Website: lowes
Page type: review-order
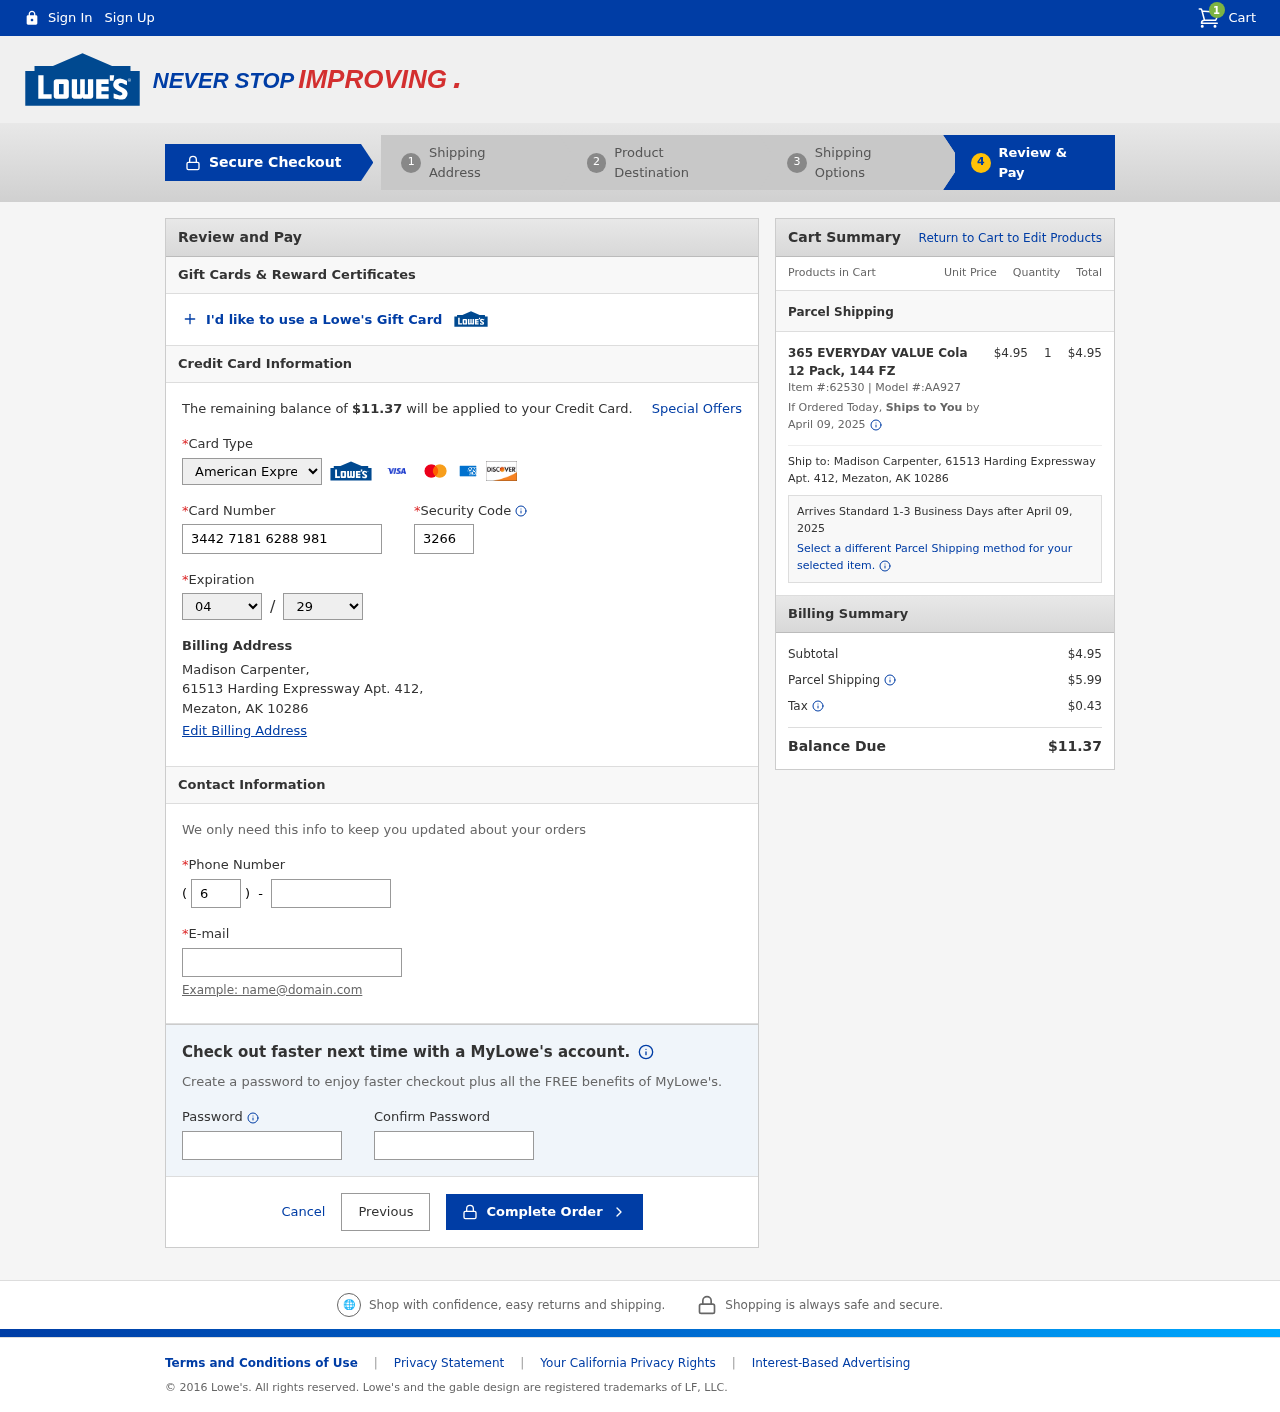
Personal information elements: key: PII_CARD_CVV
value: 3266
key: PII_CARD_EXPIRY_MONTH
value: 04
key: PII_CARD_EXPIRY_YEAR
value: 29
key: PII_CARD_NUMBER
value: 3442 7181 6288 981
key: PII_CARD_TYPE
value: American Express
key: PII_CITY
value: Mezaton
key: PII_EMAIL
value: madisoncarpenter@gmail.com
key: PII_FULLNAME
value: Madison Carpenter,
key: PII_PHONE
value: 6524224130
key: PII_PHONE_AREA
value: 652
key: PII_POSTCODE
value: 10286
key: PII_STATE_ABBR
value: AK
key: PII_STREET
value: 61513 Harding Expressway Apt. 412
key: PII_STREET
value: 61513 Harding Expressway Apt. 412,
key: PII_FULLNAME2
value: Madison Carpenter
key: PII_POSTCODE_FULL
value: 10286
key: PII_CITY_STATE
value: Mezaton, AK
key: PII_CITY_STATE_ZIP
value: Mezaton, AK 10286
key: PII_STATE_ABBR2
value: AK
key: PII_POSTCODE_NUMERIC
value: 10286
Product elements: key: PRODUCT1_NAME
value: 365 EVERYDAY VALUE Cola 12 Pack, 144 FZ
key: PRODUCT1_PRICE
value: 4.95
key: PRODUCT1_QUANTITY
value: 1
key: PRODUCT1_ITEM_NUMBER
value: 62530
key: PRODUCT1_MODEL_NUMBER
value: AA927
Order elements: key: ORDER_NUM_ITEMS
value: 1
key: ORDER_TOTAL
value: $11.37
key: ORDER_SHIPPING_DATE
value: April 09, 2025
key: ORDER_SUBTOTAL
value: $4.95
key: ORDER_SHIPPING_DATE2
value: April 09, 2025
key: ORDER_SUBTOTAL2
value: $4.95
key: ORDER_SHIPPING_COST
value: $5.99
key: ORDER_TAX
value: $0.43